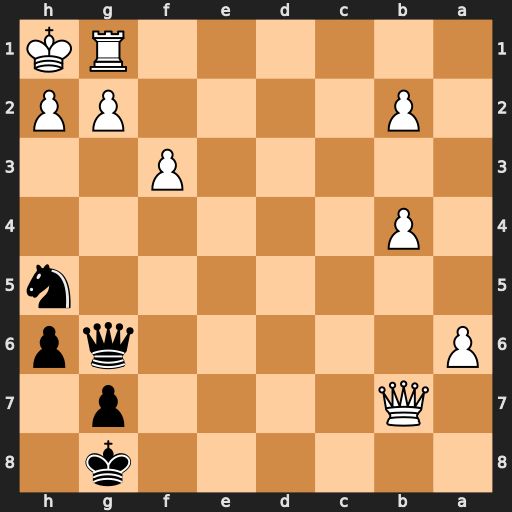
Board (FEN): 6k1/1Q4p1/P5qp/7n/1P6/5P2/1P4PP/6RK
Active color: b
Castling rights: -
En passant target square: -
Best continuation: Ng3+ hxg3 Qh5#